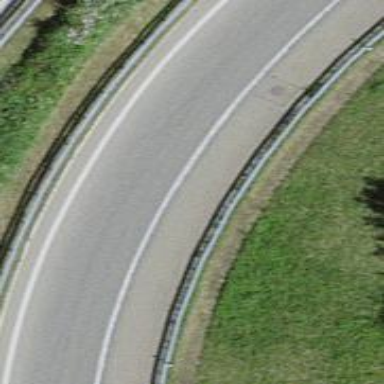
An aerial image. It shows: Asphalt motorway link.